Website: bh-photo
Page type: billing-address
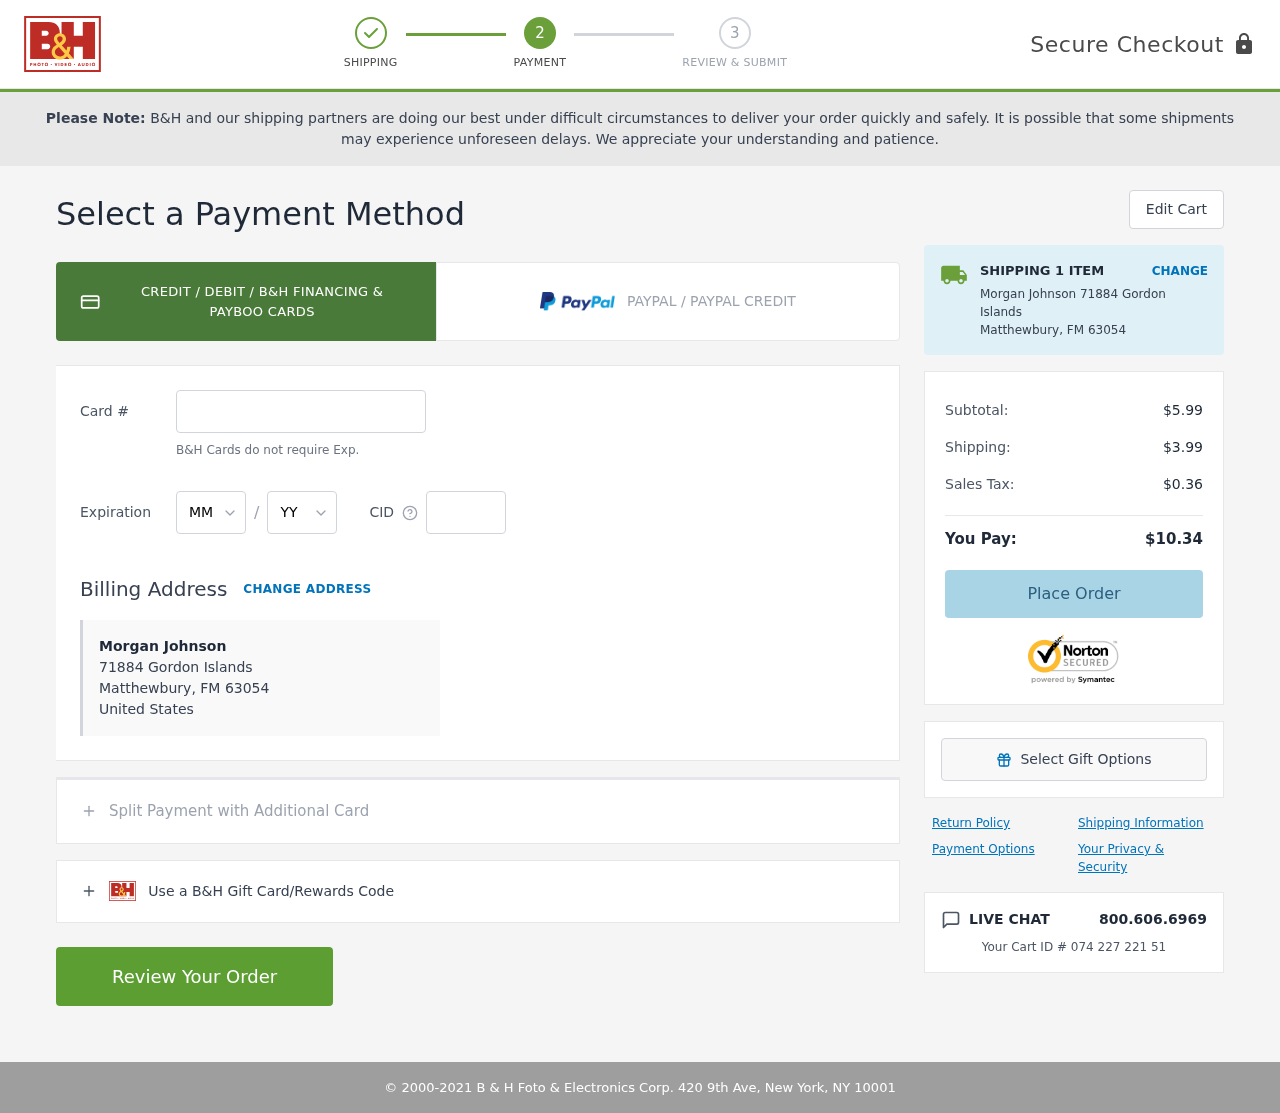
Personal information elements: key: PII_CARD_CVV
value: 080
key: PII_CARD_EXPIRY_MONTH
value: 12
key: PII_CARD_EXPIRY_YEAR
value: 29
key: PII_CARD_NUMBER
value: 4876 7997 8360 7302
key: PII_CITY
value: Matthewbury
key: PII_COUNTRY
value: United States
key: PII_FULLNAME
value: Morgan Johnson
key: PII_POSTCODE
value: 63054
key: PII_STATE_ABBR
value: FM
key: PII_STREET
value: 71884 Gordon Islands
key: PII_FULLNAME2
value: Morgan Johnson
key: PII_STATE
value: FM
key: PII_CITY_STATE
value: Matthewbury, FM
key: PII_POSTCODE_FULL
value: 63054
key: PII_POSTCODE_NUMERIC
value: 63054
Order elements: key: ORDER_NUM_ITEMS
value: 1
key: ORDER_SUBTOTAL
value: $5.99
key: ORDER_SHIPPING_COST
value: $3.99
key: ORDER_TAX
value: $0.36
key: ORDER_TOTAL
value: $10.34
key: ORDER_ID
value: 074 227 221 51